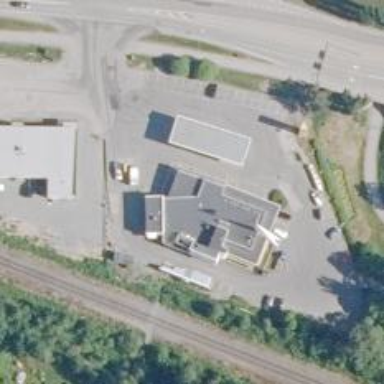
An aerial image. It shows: Convenience shop.